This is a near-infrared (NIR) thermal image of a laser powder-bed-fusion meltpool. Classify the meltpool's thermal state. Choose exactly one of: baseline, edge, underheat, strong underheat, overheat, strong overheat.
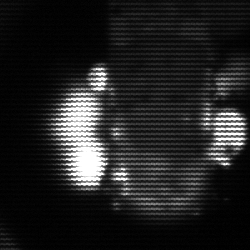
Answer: strong underheat